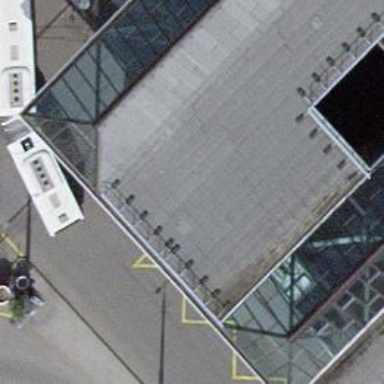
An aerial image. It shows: Asphalt surface bridge with trolleybus platform for public transport.